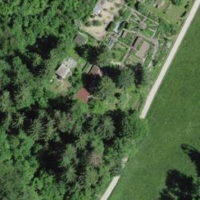
EUNIS habitat code: 55
Species observed at this site:
Bromus hordeaceus